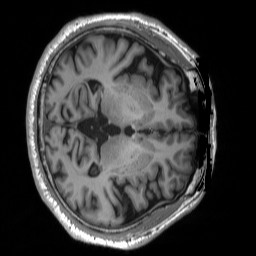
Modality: T1w
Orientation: axial
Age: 72
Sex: male
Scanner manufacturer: siemens
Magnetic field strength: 3 T
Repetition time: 2.5 s
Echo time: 0.00248 s